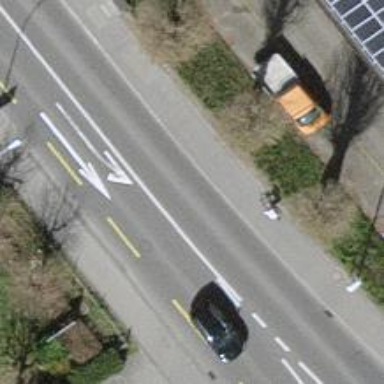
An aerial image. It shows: Primary highway with separate sidewalks on both sides.